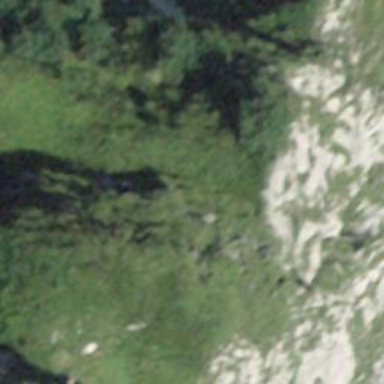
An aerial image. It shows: Natural cliff.